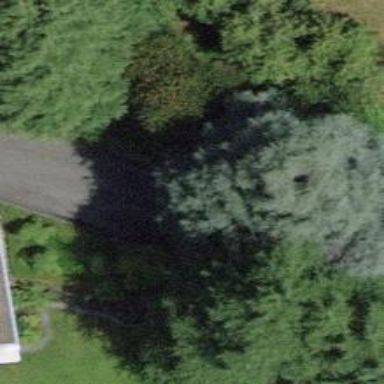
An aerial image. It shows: Driveway leading to service road.